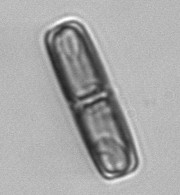
Label: Ephemera